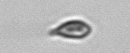
Label: Cryptophyta